Aerial crown-view tile of a tropical tree (Barro Colorado Island, Panama), acquired 20240918:
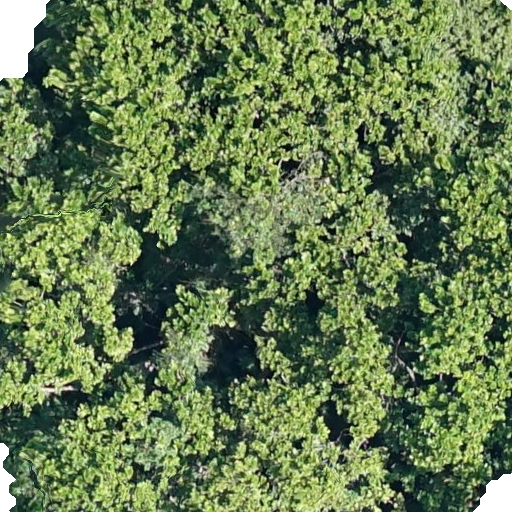
Species: Anacardium excelsum
GBIF accepted scientific name: Anacardium excelsum
Crown area: 558.341 m²